Question: I'm a little confused as to how each page load should work in express. Is this a normal log status writing all the static assets in the page or should it only show a the view requested?

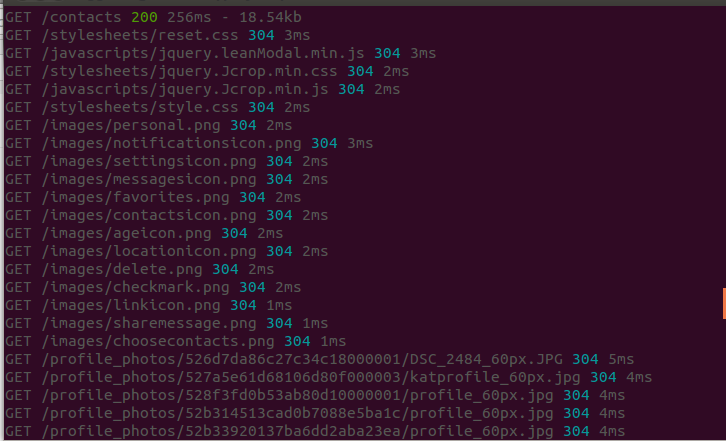
Answer: if you wanted to ignore logging requests for static files, but to continue logging routes and middleware defined after logger(), you would simply move static() above
'''
app.use(express.static(path.join(__dirname, 'public')));
app.use(express.logger('dev'));
app.set('views', path.join(__dirname, 'views'));
'''